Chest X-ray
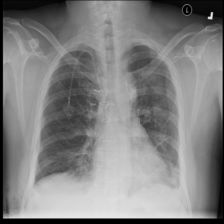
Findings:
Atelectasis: negative
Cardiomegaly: negative
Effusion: negative
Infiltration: negative
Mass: negative
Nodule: negative
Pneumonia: negative
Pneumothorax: positive
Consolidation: negative
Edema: negative
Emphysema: negative
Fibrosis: negative
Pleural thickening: negative
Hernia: negative